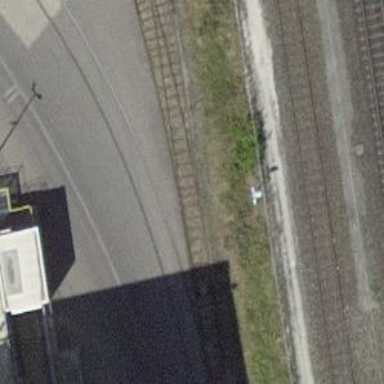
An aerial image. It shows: Railway switch.